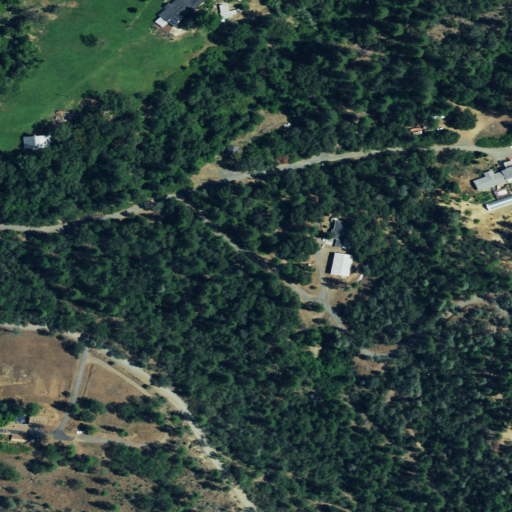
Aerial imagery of valley in California named Osceola Ravine containing evergreen forest, open development, shrub, mixed forest, grassland, medium intensity development, and low intensity development